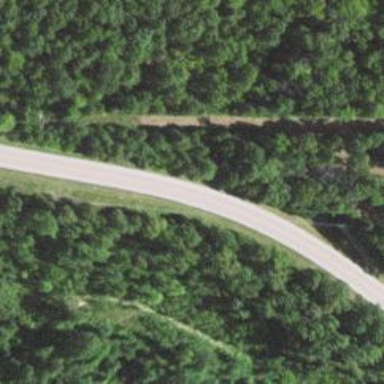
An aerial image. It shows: Secondary road.